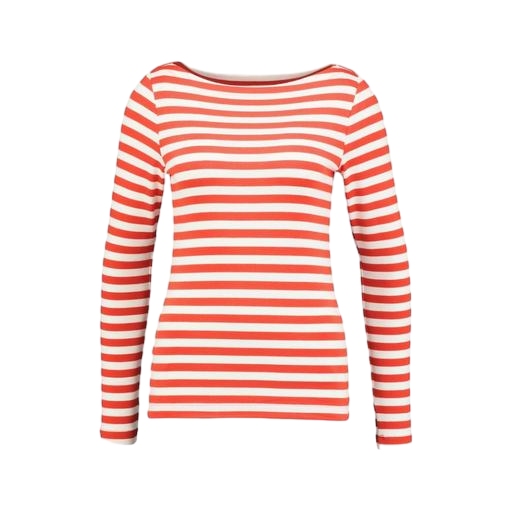
red women's striped long-sleeve t-shirt, red hannah long sleeve sailor tee, striped red and white shirt, white background